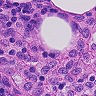
Metastatic tissue present: no